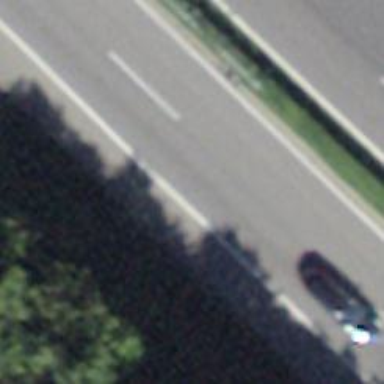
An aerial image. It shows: Asphalt motorway.